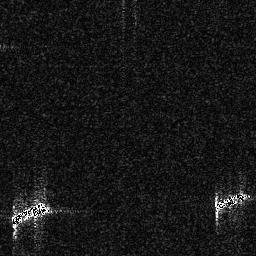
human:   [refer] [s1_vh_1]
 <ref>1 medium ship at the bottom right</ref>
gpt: <box>[[82, 74, 96, 82, 0]]</box>